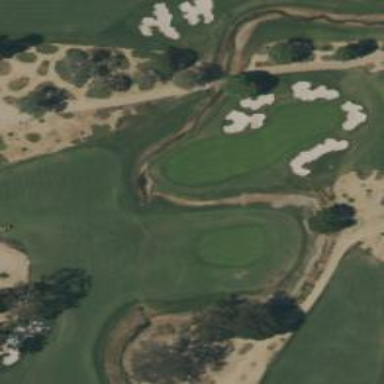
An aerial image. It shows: Golf hole.